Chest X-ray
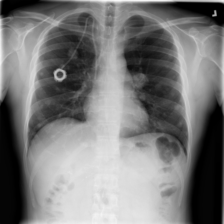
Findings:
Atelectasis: negative
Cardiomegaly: negative
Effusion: negative
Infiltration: negative
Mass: negative
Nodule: positive
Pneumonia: negative
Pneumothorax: negative
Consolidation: negative
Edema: negative
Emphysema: negative
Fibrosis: negative
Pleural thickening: negative
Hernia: negative